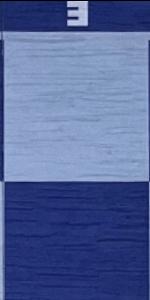
Label: Empty